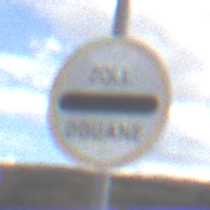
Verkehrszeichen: Zollstelle
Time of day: Midday
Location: Outdoor (Nature)
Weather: PartlyCloudy
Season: NotSpecified
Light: Natural